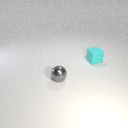
small gray metal sphere in front of small cyan rubber cube